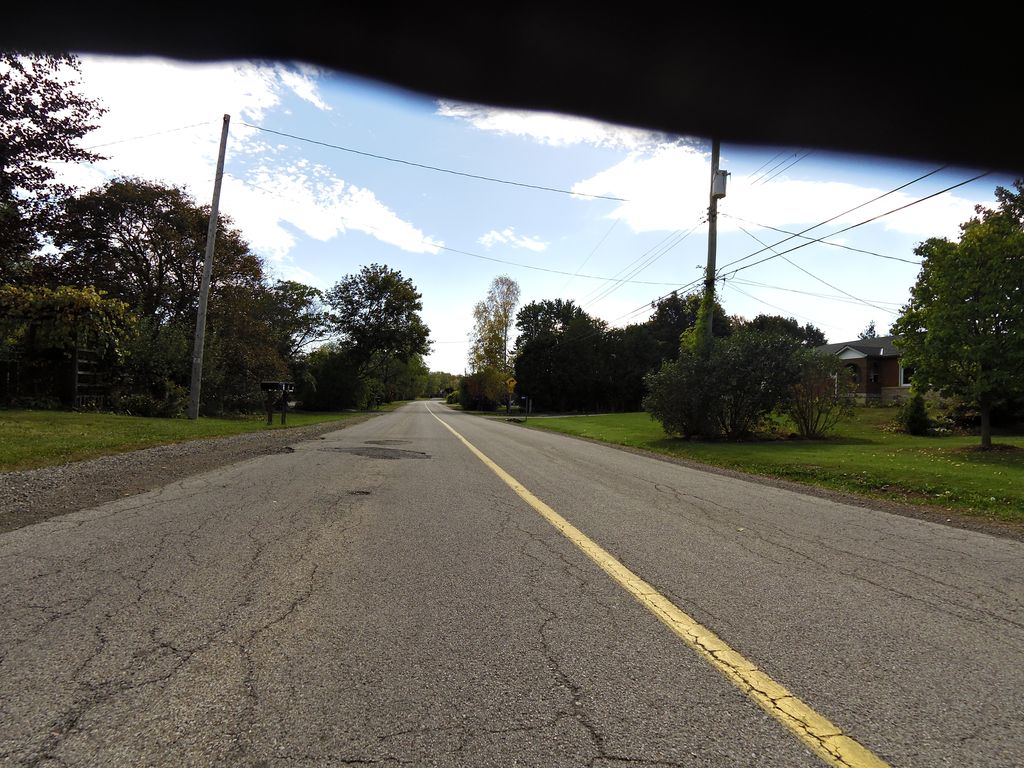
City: hamilton